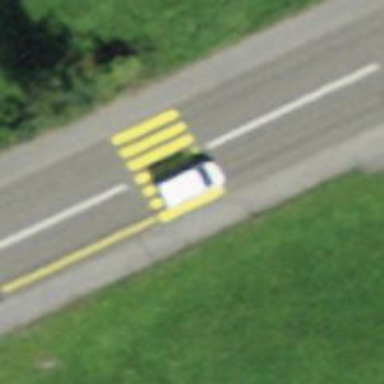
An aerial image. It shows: Uncontrolled road crossing.